Question: I'm in the process of making an application that keeps attendance. Once I have a list of students, how would I go about displaying them all and checking whether they are present or absent. I intially thought JTable would work, but it's not the easiest thing in the world to add swing components to a JTable. Is there an easier way to go about this? The image below shows roughly what I'm picturing, but if you have a different idea, feel free to share. Thanks!

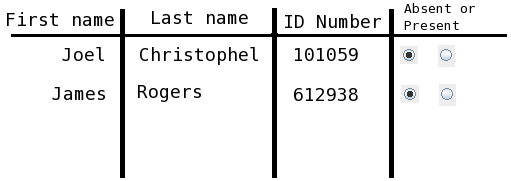
Answer:
Here is an EG to show how you can use 'JTable'
I have kept a boolean value for 'ABS/Present' coloumn, as suggested by @Hendrik Ebbers ,It will automatically come as a 'CheckBox'.
First you have to set the model of your 'JTabel' using 'fooTable.setModel(dataModel)',
Something like this:
'''
jTable1.setModel(new javax.swing.table.DefaultTableModel(
new Object [][] {
{"Joel", "Hails", new Integer(<PHONE>), new Boolean(true)},
{"James", "Roggers", new Integer(<PHONE>), null},
{"Rehy", "Gomes", new Integer(<PHONE>), new Boolean(true)},
{"Sunil", "gawas", new Integer(<PHONE>), null}
},
new String [] {
"1st name", "last name", "ID/NUMBER", "ABS/Present"
}
)
'''
Where in 'new Object [][]' i have my all Data, and 'new String []' will have the column names.
Rest you can find more info on
<URL>
Try yourself,Ask for the source code if you have any problems.
you can try out this:
'''
import javax.swing.JFrame;
import javax.swing.JPanel;
import javax.swing.JScrollPane;
import javax.swing.JTable;
import javax.swing.table.AbstractTableModel;
import java.awt.Dimension;
import java.awt.GridLayout;
import javax.swing.SwingUtilities;
public class NewJFrame3 extends JPanel {
public NewJFrame3() {
super(new GridLayout(1,0));
JTable table = new JTable(new MyTableModel());
table.setPreferredScrollableViewportSize(new Dimension(500, 70));
table.setFillsViewportHeight(true);
JScrollPane scrollPane = new JScrollPane(table);
add(scrollPane);
}
class MyTableModel extends AbstractTableModel {
private String[] columnNames = {"1st Name",
"Last Name",
"ID/NUMBER",
"PRESENT"};
private Object[][] data = {
{"Joel", "Hails",
"110023", new Boolean(false)},
{"John", "Doe",
"343409", new Boolean(true)},
{"Sue", "well",
"899800", new Boolean(false)},
{"Jane", "White",
"990909", new Boolean(true)},
};
public int getColumnCount() {
return columnNames.length;
}
public int getRowCount() {
return data.length;
}
public String getColumnName(int col) {
return columnNames[col];
}
public Object getValueAt(int row, int col) {
return data[row][col];
}
public Class getColumnClass(int c) {
return getValueAt(0, c).getClass();
}
}
private static void createAndShowGUI() {
//Create and set up the window.
JFrame frame = new JFrame("TableDemo");
frame.setDefaultCloseOperation(JFrame.EXIT_ON_CLOSE);
//Create and set up the content pane.
NewJFrame3 newContentPane = new NewJFrame3();
newContentPane.setOpaque(true); //content panes must be opaque
frame.setContentPane(newContentPane);
//Display the window.
frame.pack();
frame.setVisible(true);
}
public static void main(String[] args) {
SwingUtilities.invokeLater(new Runnable() {
public void run() {
createAndShowGUI();
}
});
}
}
'''